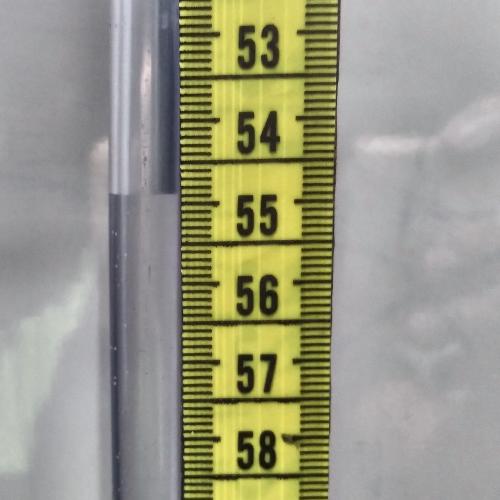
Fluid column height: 54.9 cm